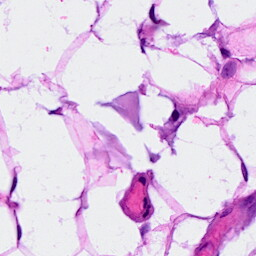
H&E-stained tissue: Breast